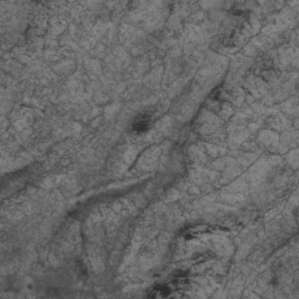
Label: non_frost